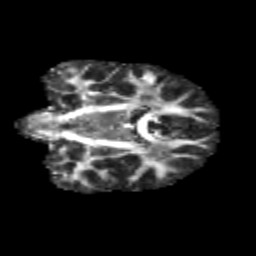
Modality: FA
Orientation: coronal
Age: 13
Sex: male
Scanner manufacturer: siemens
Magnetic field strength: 3 T
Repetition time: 3.8 s
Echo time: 0.07 s